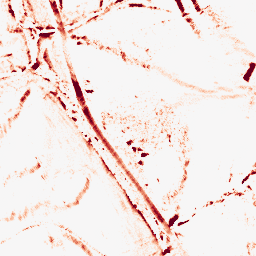
Category: morphological
Decomposition family: morphological_diamond
Decomposition parameters: operation: opening
radius: 5
Upsampling method: bicubic
Upsampling parameters: scale: 2
Upsampling scale: 2